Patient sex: M
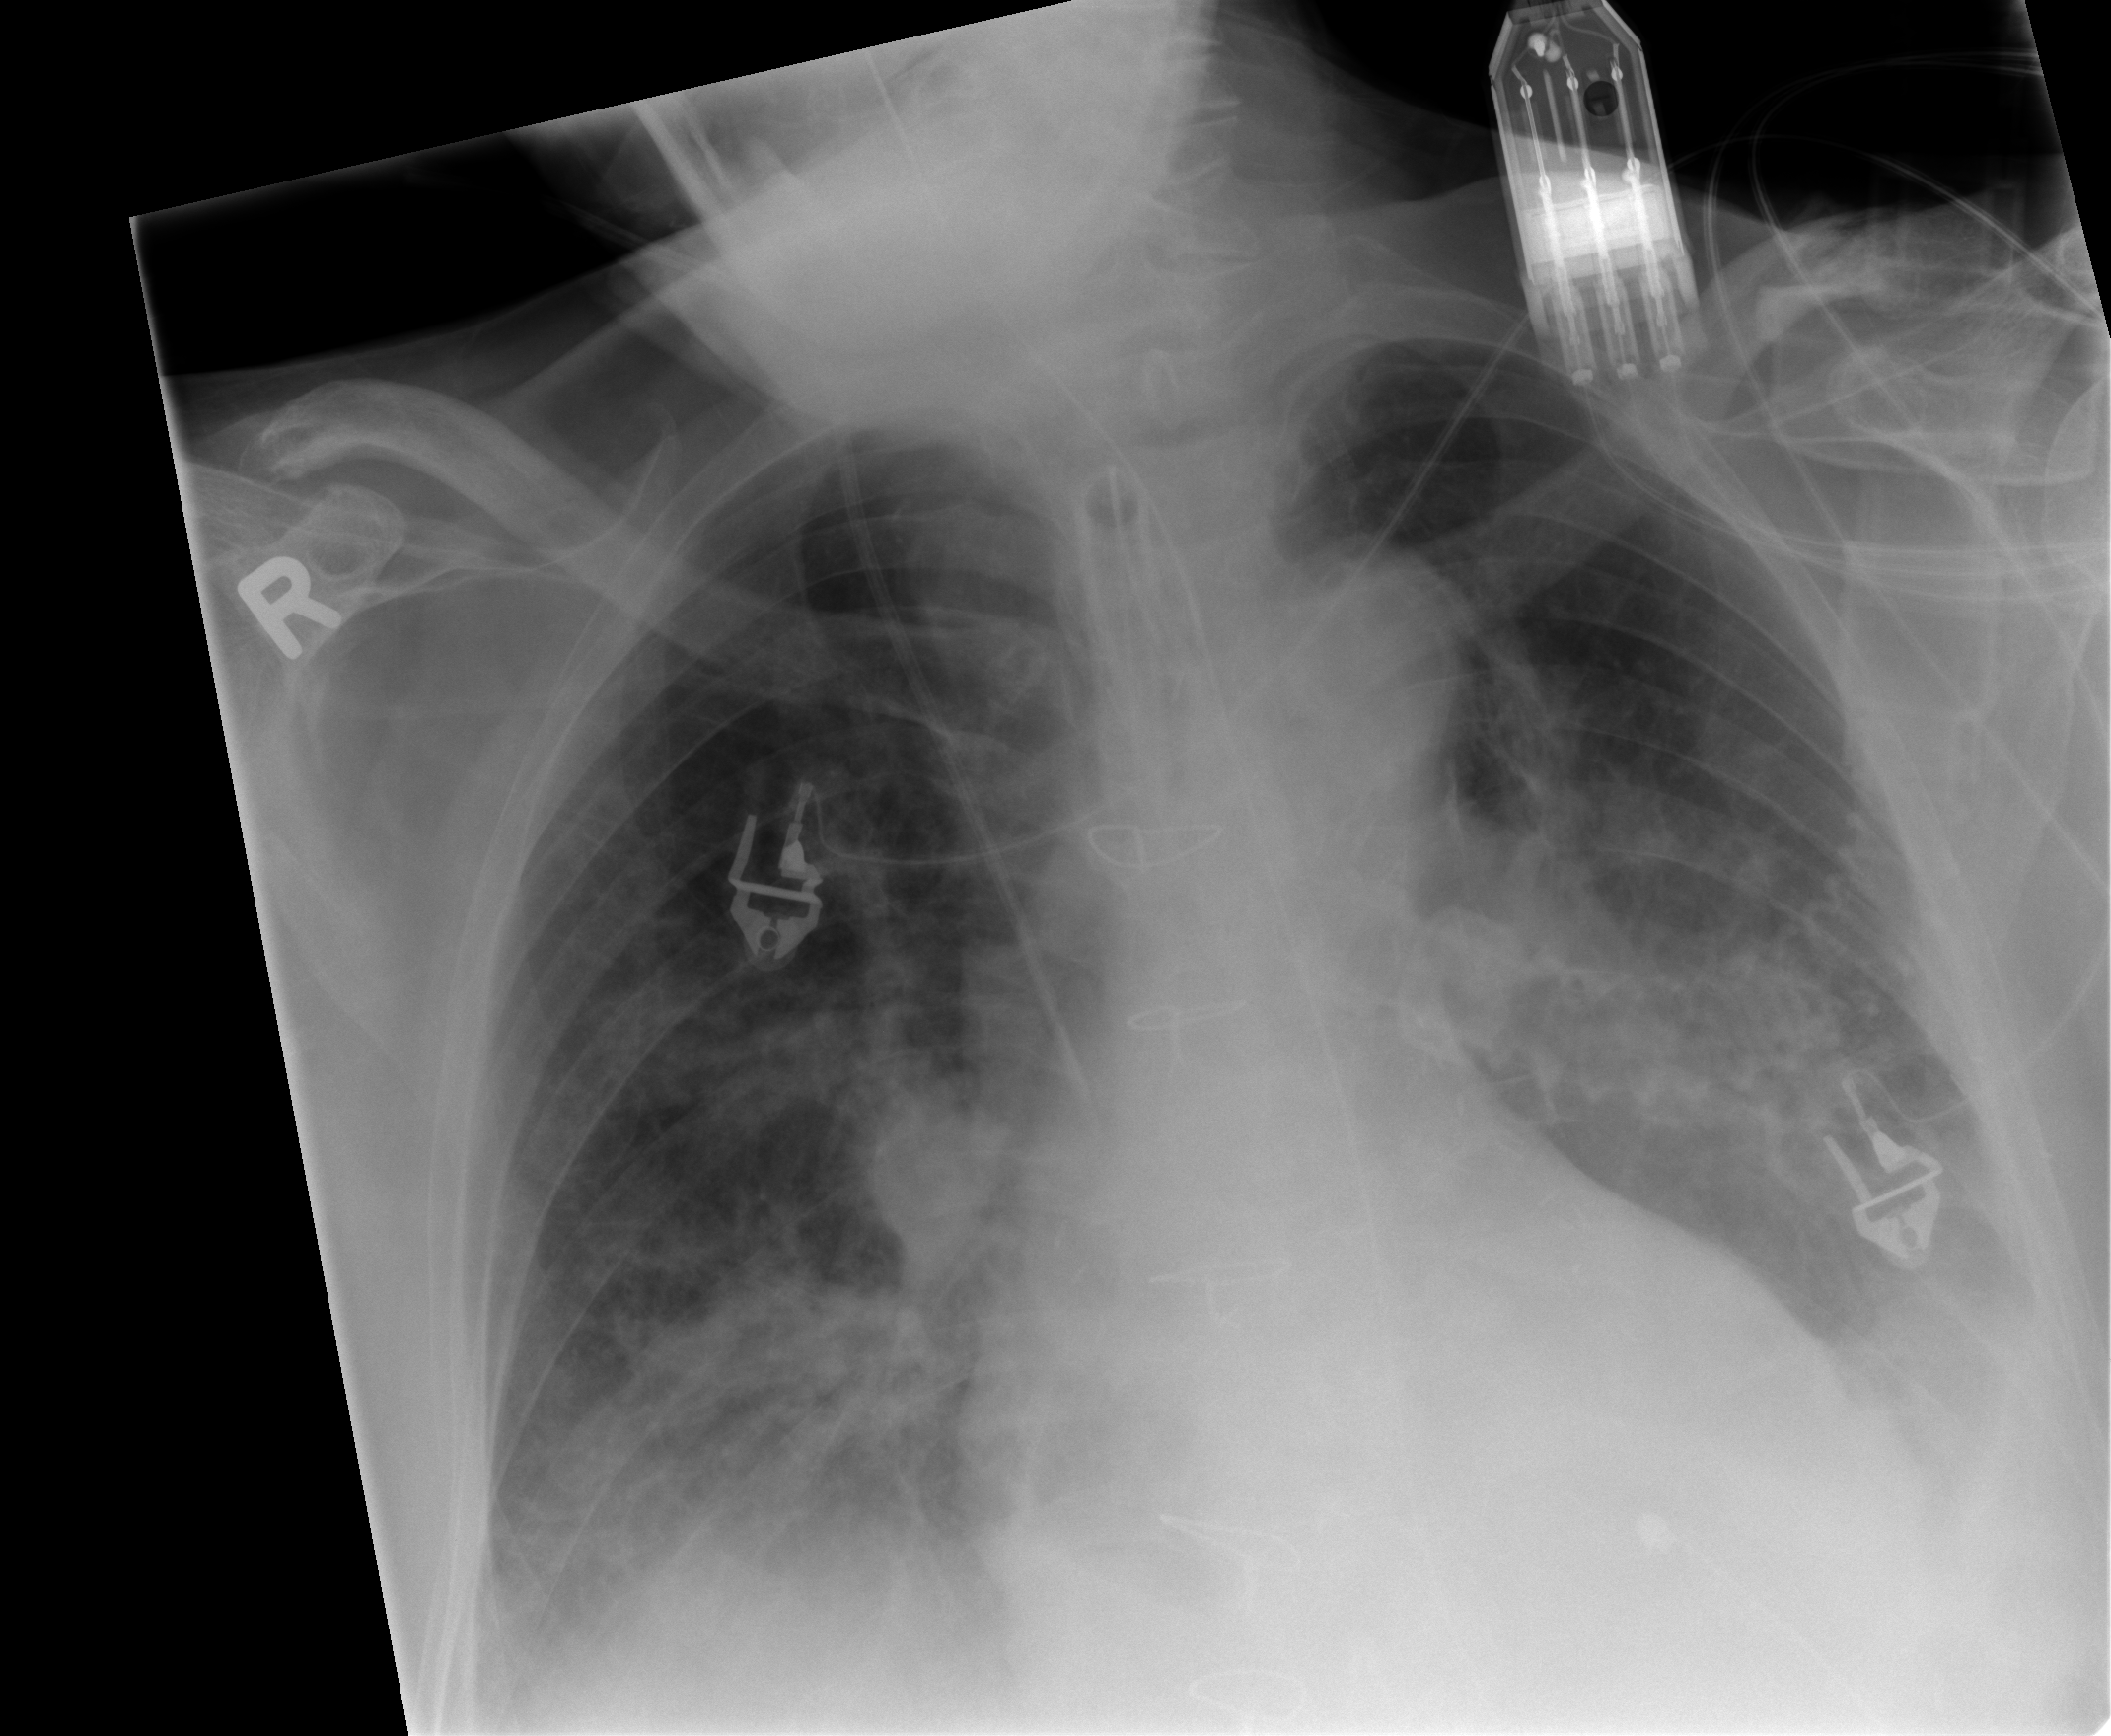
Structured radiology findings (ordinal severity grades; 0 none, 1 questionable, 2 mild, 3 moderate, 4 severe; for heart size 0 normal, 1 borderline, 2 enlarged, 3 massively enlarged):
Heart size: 2
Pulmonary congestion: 2
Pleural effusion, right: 2
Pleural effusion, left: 2
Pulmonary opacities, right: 2
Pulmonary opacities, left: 0
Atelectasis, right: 3
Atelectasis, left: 3